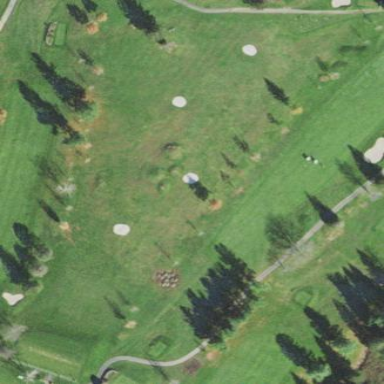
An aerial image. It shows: Grassy area designated as driving range for golf.